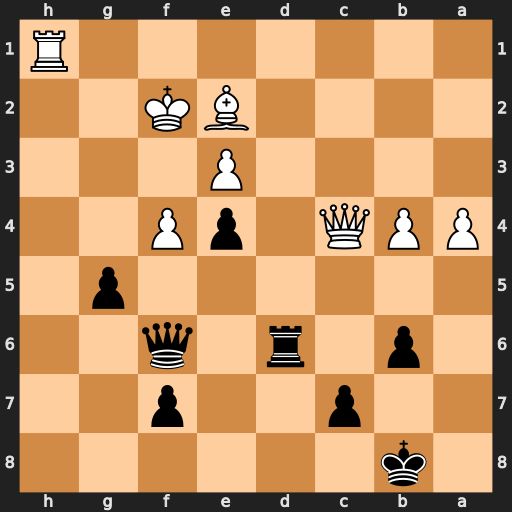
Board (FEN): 1k6/2p2p2/1p1r1q2/6p1/PPQ1pP2/4P3/4BK2/7R
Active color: b
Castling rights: -
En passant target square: -
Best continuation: gxf4 Qxe4 fxe3+